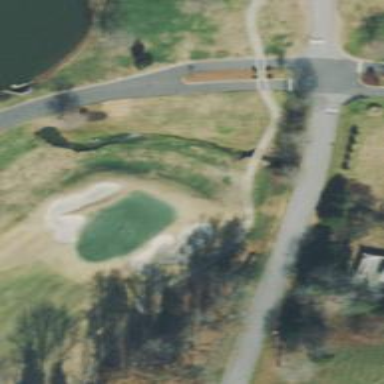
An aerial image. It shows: Path bridge used as golf cartpath.